Question: How to import and use images in Reactjs?
I have imported all images from a folder but it does't return array with links.
check this.
'''
function importAll(r) {
return r.keys().map(r);
}
const images = importAll(require.context('./', false, /\.(png|jpe?g|svg)$/));
console.log(images);
'''
Check this screenshot of console:

Please help me in this!
Folder structure:
'''
--src>
--components>
Projects.jsx
--img>
images
'''
I am trying to import it in Projects component.
but, How to do this?
'''
import React from 'react';
import '../App.css';
function importAll(r) {
return r.keys().map(r);
}
const images = importAll(require.context('./', false, /\.(png|jpe?g|svg)$/));
console.log(images);
'''
Please help in load the all images and use them.
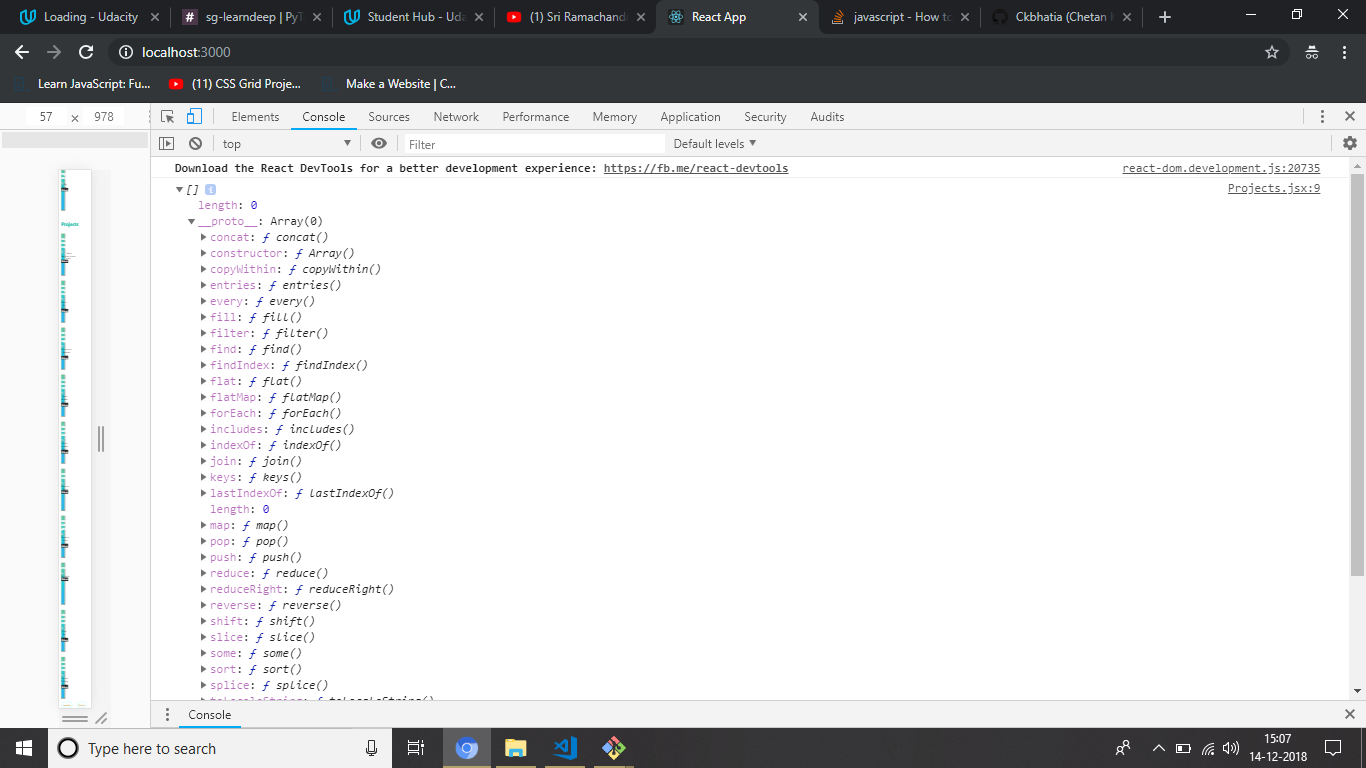
Answer: the correct require for you would be:
'''
importAll(require.context('./img', false, /\.(png|jpe?g|svg)$/));
'''
From docs:
'''
require.context('./test', false, /\.test\.js$/);
// a context with files from the test directory that can be required with a request endings with '.test.js'.
require.context('../', true, /\.stories\.js$/);
// a context with all files in the parent folder and descending folders ending with '.stories.js'.
'''